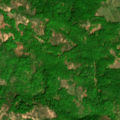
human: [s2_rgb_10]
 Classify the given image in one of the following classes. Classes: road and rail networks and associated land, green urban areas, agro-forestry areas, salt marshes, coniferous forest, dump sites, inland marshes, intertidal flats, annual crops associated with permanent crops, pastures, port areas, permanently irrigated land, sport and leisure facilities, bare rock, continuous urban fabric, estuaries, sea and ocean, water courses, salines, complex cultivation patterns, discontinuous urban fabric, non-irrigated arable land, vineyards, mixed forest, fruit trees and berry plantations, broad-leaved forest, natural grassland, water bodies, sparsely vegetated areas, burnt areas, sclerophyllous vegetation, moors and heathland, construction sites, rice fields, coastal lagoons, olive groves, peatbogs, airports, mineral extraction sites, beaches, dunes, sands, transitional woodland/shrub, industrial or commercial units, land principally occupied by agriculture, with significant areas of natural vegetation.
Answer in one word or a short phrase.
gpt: complex cultivation patterns, land principally occupied by agriculture, with significant areas of natural vegetation, broad-leaved forest